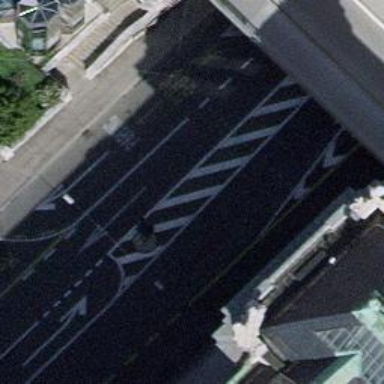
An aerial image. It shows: Secondary road with asphalt surface. The road includes bus lane with trolley wires. There are sidewalks on both sides that are shared with buses and cyclists.